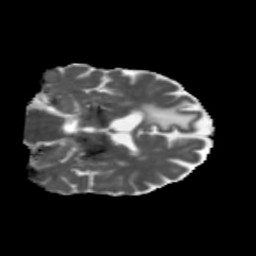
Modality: MD
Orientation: coronal
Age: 56
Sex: male
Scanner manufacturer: siemens
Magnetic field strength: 3 T
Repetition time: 5.47 s
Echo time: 0.0854 s